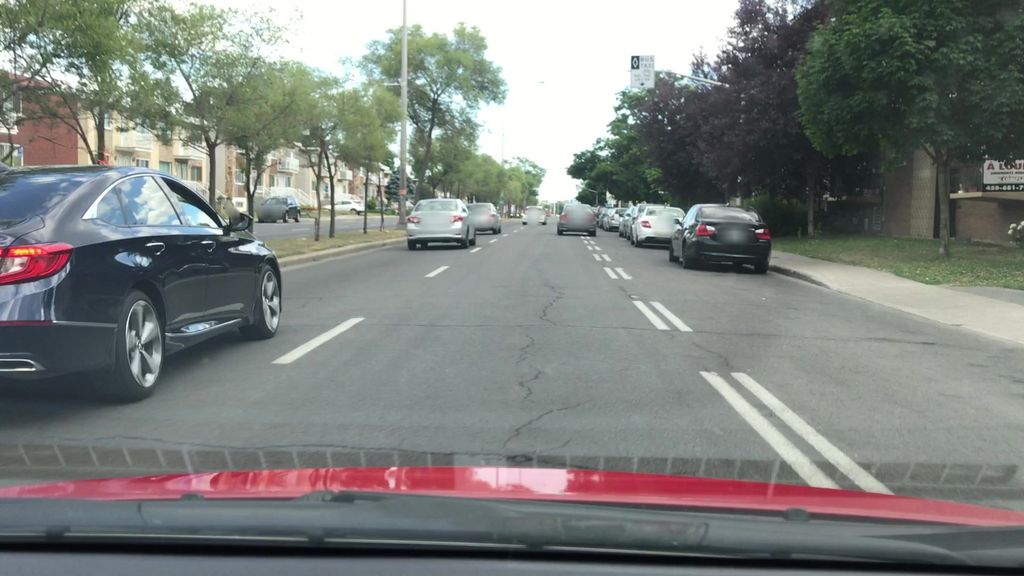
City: montreal